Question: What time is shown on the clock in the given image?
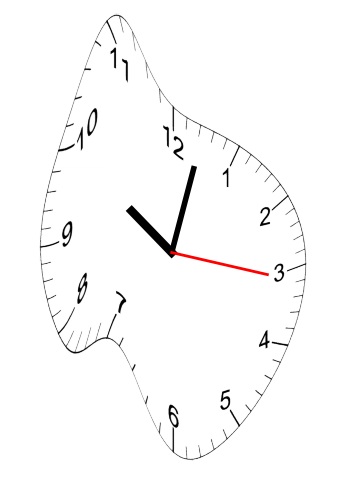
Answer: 10:02:16